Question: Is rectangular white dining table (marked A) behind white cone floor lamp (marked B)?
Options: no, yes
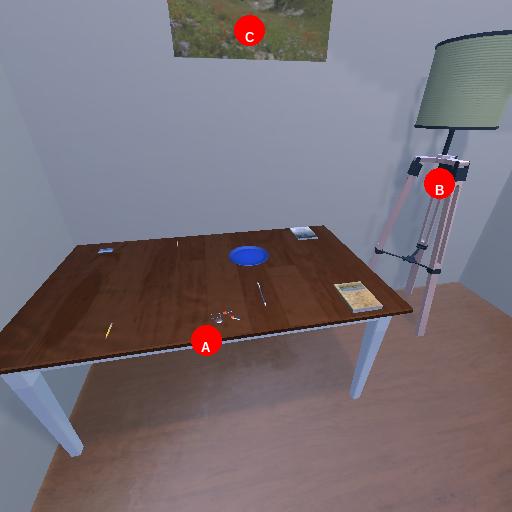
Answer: no